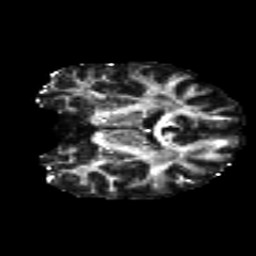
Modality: FA
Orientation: coronal
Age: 23
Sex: female
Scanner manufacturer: siemens
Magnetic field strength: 3 T
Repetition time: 8.8 s
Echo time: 0.085 s